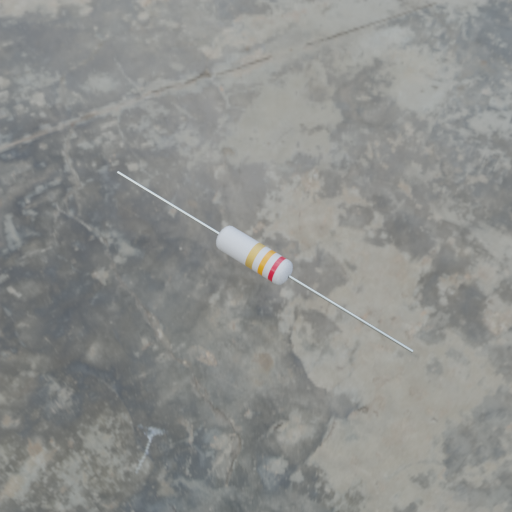
Resistor colour bands (in order): gold, orange, red